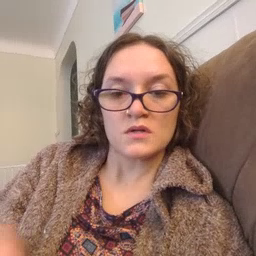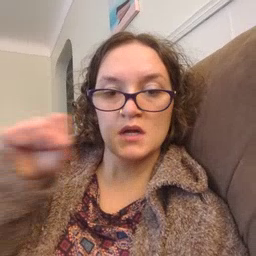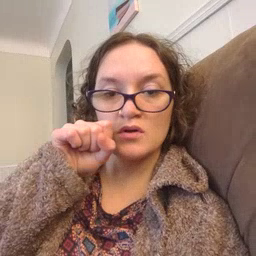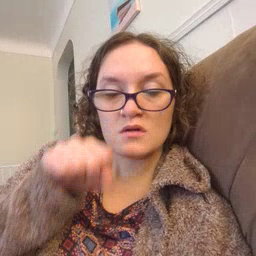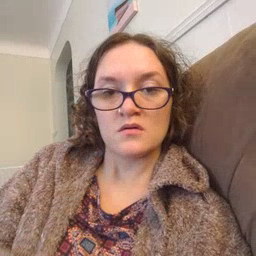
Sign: carrot